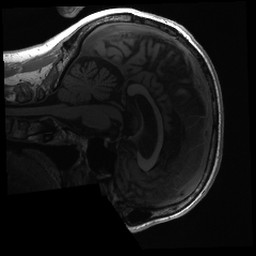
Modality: T1w
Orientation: sagittal
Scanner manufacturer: siemens
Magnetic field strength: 3 T
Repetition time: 2.3 s
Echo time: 0.00279 s